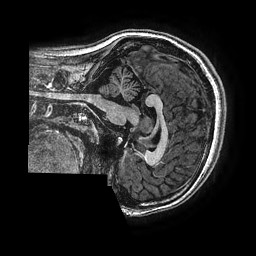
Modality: T1w
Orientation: sagittal
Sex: female
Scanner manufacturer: ge
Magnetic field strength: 3 T
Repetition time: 0.00766 s
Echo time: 0.003476 s